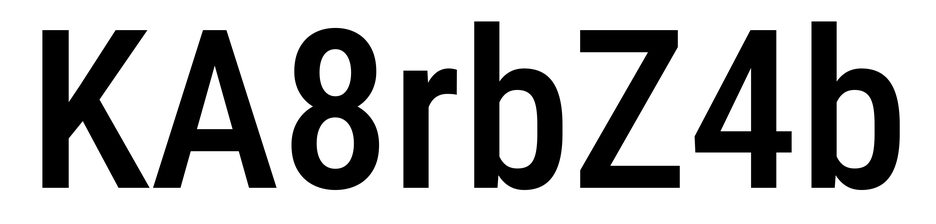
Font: Roboto_Condensed_Medium